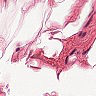
Metastatic tissue present: no